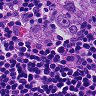
Metastatic tissue present: yes